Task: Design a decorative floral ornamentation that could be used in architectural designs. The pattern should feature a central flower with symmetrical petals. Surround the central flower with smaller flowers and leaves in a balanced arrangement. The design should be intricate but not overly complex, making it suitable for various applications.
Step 1492:
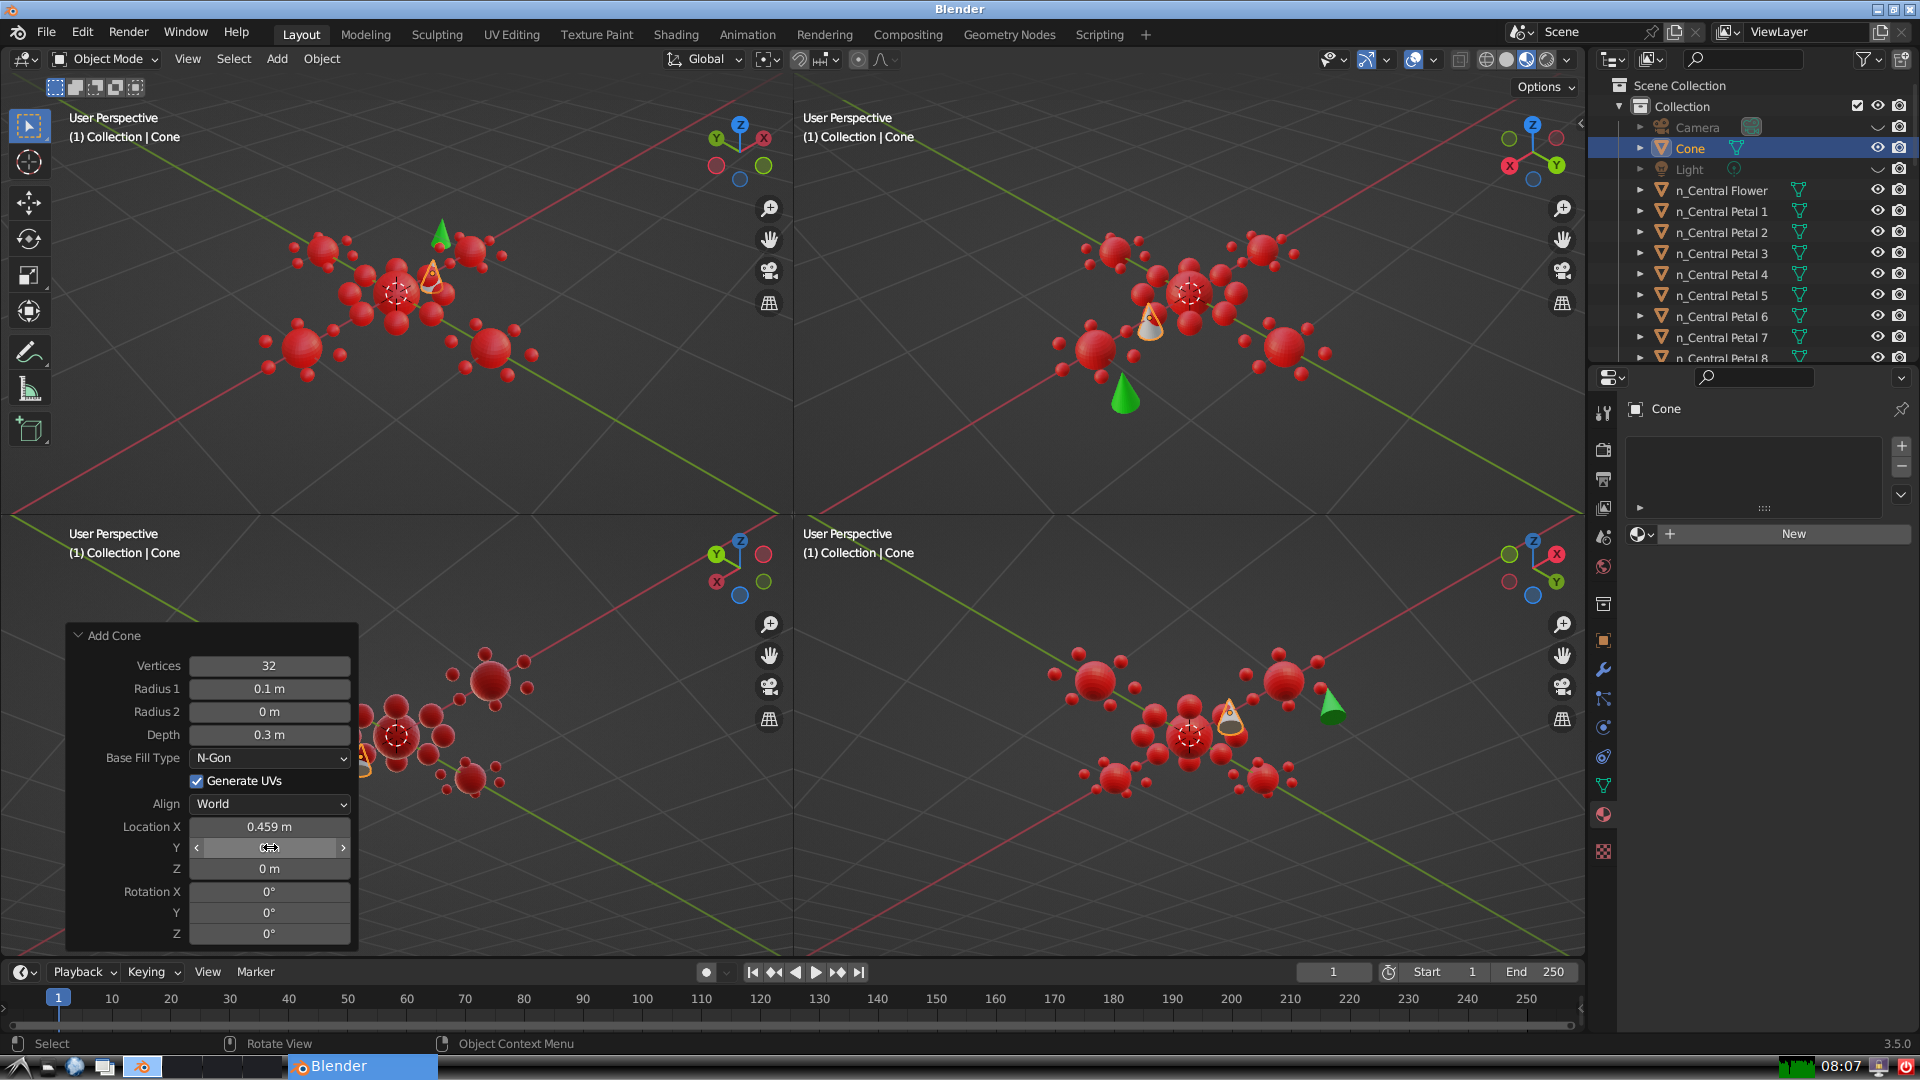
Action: click: no